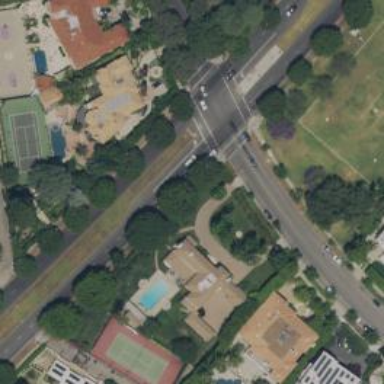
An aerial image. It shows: Secondary road surrounded by residential buildings.